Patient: sex M, age 71
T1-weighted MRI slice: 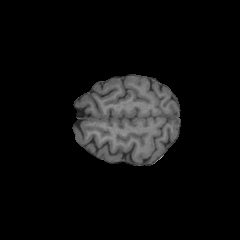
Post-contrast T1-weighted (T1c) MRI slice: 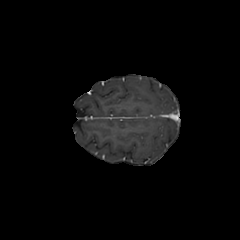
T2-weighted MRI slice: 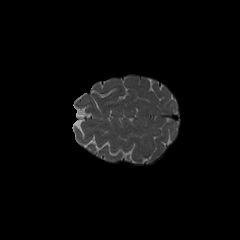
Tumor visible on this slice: no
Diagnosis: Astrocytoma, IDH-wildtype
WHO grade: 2